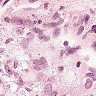
Metastatic tissue present: yes